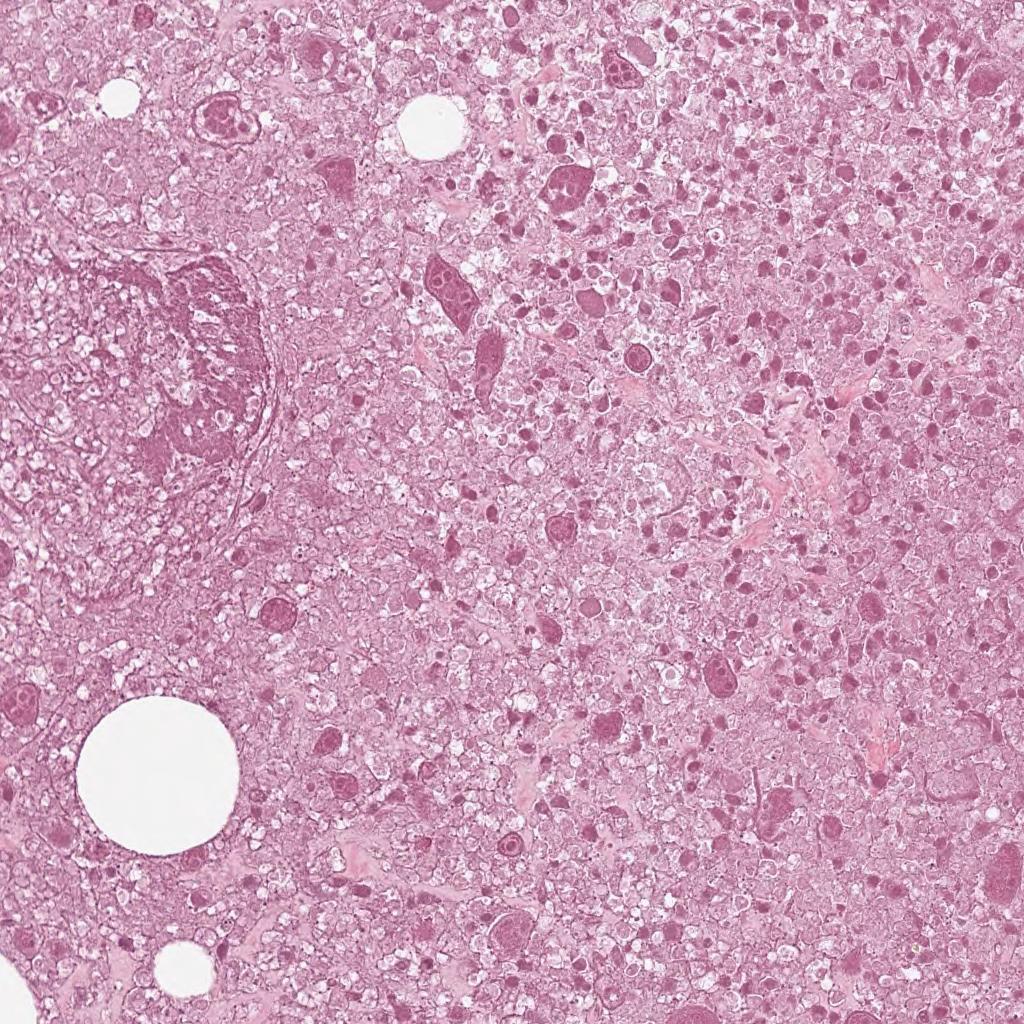
Label: Non-Viable-Tumor